Question: I'm trying to create a perfectly to-scale view with interface builder. So far, everything is good. I'm scaling the font, buttons, etc programmatically.. the only problem is the constraints (the spacing) between elements which remains the same. I want to avoid creating outlets for the spacing constraints because it seems messy. I want the spacing between elements to remain proportional as i stretch the element. right now everything is aligned based on the left side of the screen. if i stretch my view, everything stays left aligned. I want it to all stretch apart proportionally. How can I accomplish this (preferably using interface builder)?

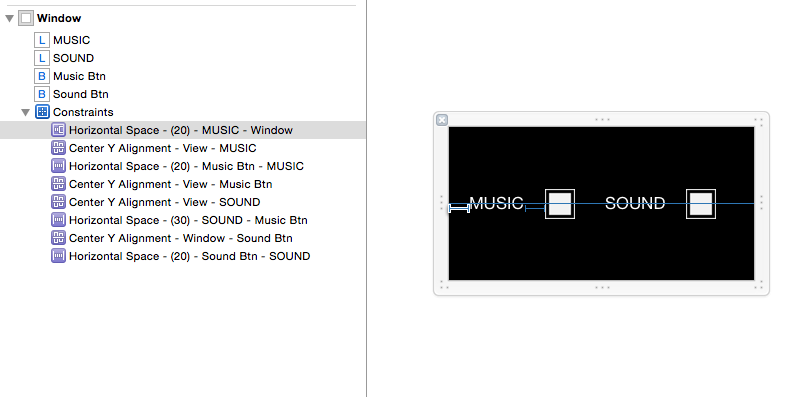
Answer: Note - this is kind of a sketchy way of doing it.
I had a similar issue and resolved it by adding dummy views between my objects to represent the spacing between them. You can constrain the dummy views to scale proportionally to the rest of your views, which will make the spacing between your objects scale properly with the overall size. I set the hidden property of my dummy views so they wouldn't show up (note - they still get laid out properly when they are hidden).
Hope that helps.
This method is imperfect (you have to clutter IB with extraneous views), but like @sha says it seems to be the only way to get it done.
It turns out that other people have been giving similar advice. I came across these references which might be helpful:
<URL>
<URL>